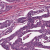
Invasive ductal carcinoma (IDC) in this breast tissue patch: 1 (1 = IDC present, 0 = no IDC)